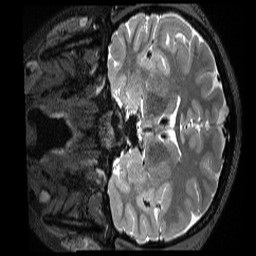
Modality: T2w
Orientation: coronal
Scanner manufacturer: siemens
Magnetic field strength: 3 T
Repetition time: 3.2 s
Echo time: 0.563 s